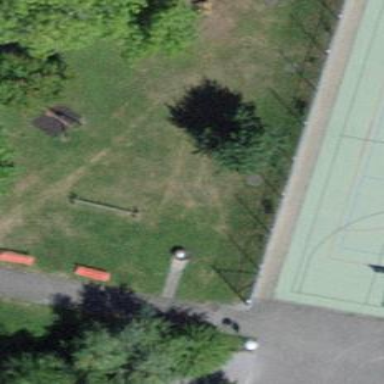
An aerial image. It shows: Playground area for leisure land.